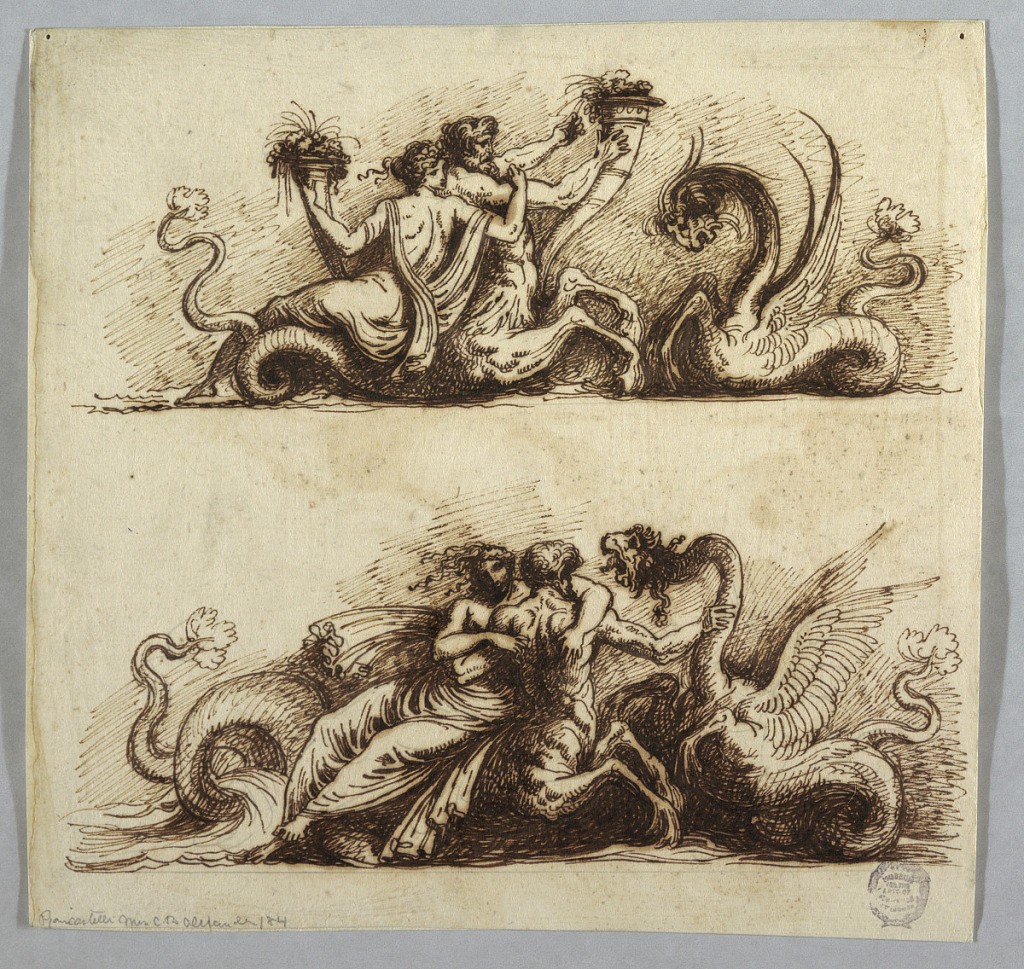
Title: Bythos and Aphros
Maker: Felice Giani, Italian, 1758–1823
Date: ca. 1800
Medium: Pen and brown ink, brush and sepia wash on cream laid paper on a secondary support
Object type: Drawing
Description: The twin ichthyocentaurs Bythos and Aphros, from from Greek mythology.